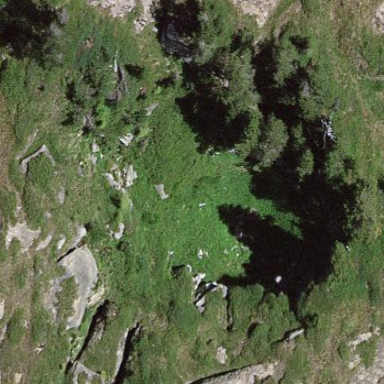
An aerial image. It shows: Natural cliff.